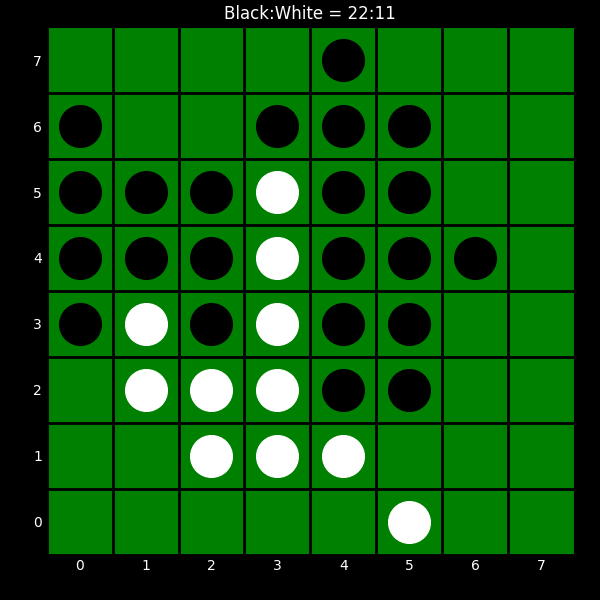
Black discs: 22
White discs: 11